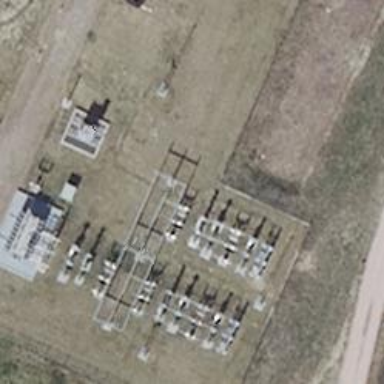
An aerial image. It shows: Switch used for power control.